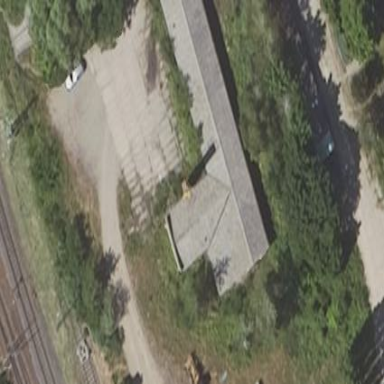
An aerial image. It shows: Shed building.